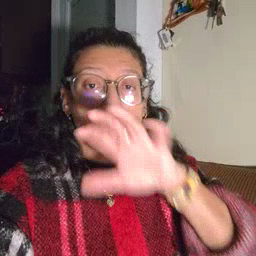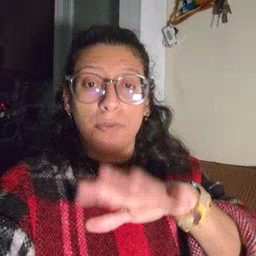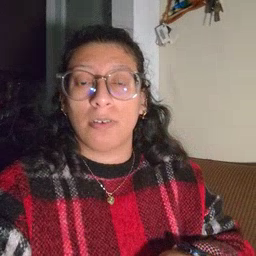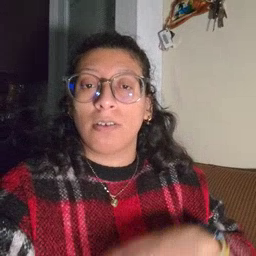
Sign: blow